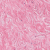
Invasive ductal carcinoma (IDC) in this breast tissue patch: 0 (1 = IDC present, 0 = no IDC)